Field crop: tomato
Growth stage: 1
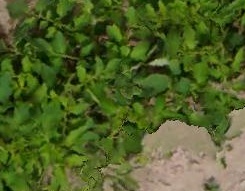
Species: tomato